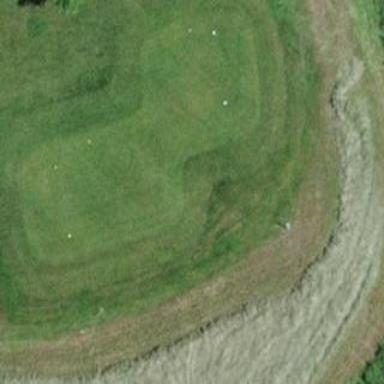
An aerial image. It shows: Grass area designated as golf tee.